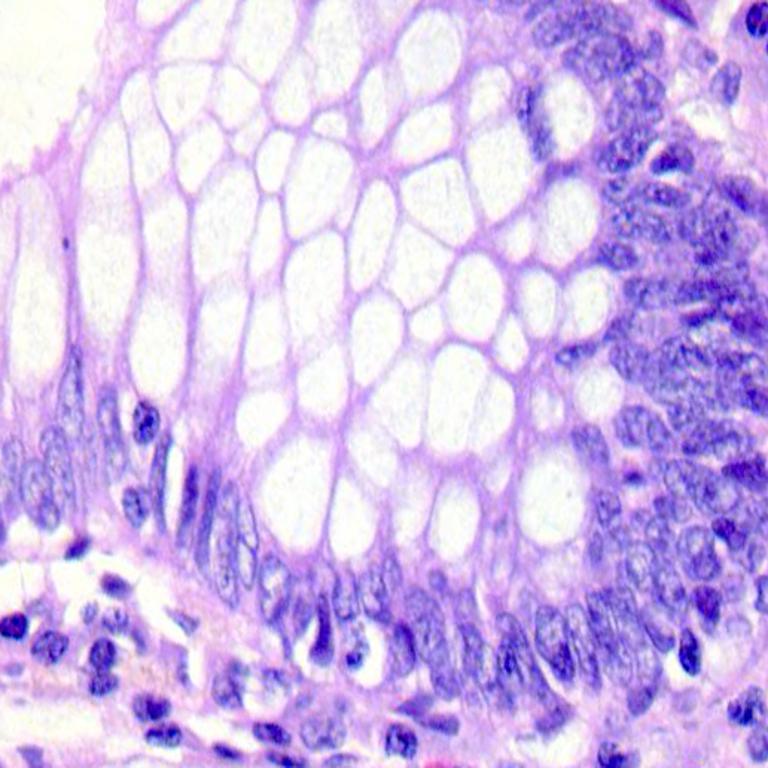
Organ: colon
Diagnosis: benign